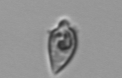
Label: Oxytoxum